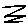
Label: zigzag